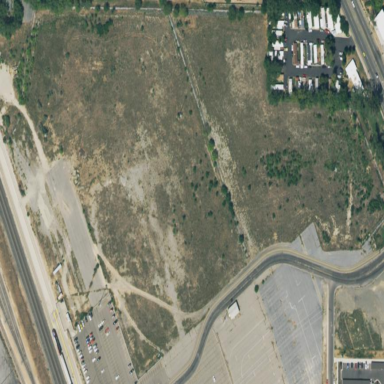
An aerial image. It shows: Brownfield site.